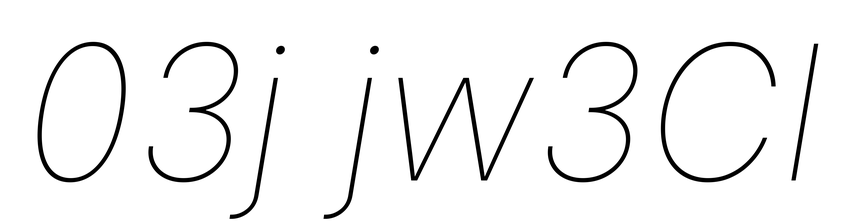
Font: Inter-Italic_Thin_Italic